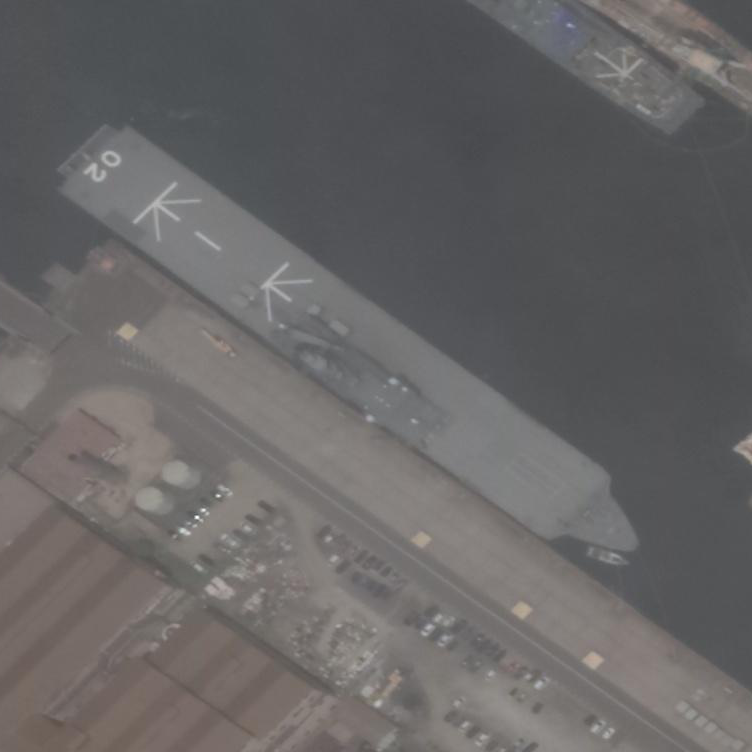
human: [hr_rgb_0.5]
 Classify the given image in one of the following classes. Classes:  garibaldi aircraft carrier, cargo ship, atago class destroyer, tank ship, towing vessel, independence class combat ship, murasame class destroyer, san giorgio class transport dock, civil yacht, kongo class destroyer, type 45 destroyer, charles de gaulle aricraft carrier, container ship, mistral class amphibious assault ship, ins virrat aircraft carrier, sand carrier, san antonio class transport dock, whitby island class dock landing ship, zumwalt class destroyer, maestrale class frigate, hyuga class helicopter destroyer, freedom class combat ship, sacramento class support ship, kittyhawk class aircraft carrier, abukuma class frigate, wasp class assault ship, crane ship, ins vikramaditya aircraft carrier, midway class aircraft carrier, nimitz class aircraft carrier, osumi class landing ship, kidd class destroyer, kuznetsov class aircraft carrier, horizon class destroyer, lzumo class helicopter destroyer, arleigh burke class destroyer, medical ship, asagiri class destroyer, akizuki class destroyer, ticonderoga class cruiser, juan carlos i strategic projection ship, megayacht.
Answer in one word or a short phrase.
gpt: Osumi class landing ship